Question: I'm trying to improve the SQL for the following schedule:

It looks something like this:
'''
- @users.each do |user|
- @dates.each do |date|
%td
- Booking.where(user: user, date: date).each do |booking|
= booking.shift_time
'''
'@users' consists of users present in the table.
'@dates' consists of dates: beginning of week -> end of week
Obviously this code suck because a query is fired for each date, booking and user.
Having more than a few users would take a long time for the page to load.
How can I improve this query? Is it even possible to get all this data out of the database just by using a one (big) query? I'm using PostgreSQL if that makes any difference.
One suggestion is that I get all bookings that are between '@dates' and group by dates. But this means that I will have to replace non-existent bookings for particular date and user with a 'NULL' value but I have no idea how I would be able to do that.
Here is the sql output:
'''
SELECT "bookings".* FROM "bookings" WHERE "bookings"."user_id" = 1 AND "bookings"."date" = '2015-03-09'
SELECT "bookings".* FROM "bookings" WHERE "bookings"."user_id" = 1 AND "bookings"."date" = '2015-03-10'
SELECT "bookings".* FROM "bookings" WHERE "bookings"."user_id" = 1 AND "bookings"."date" = '2015-03-11'
SELECT "bookings".* FROM "bookings" WHERE "bookings"."user_id" = 1 AND "bookings"."date" = '2015-03-12'
SELECT "bookings".* FROM "bookings" WHERE "bookings"."user_id" = 1 AND "bookings"."date" = '2015-03-13'
SELECT "bookings".* FROM "bookings" WHERE "bookings"."user_id" = 1 AND "bookings"."date" = '2015-03-14'
SELECT "bookings".* FROM "bookings" WHERE "bookings"."user_id" = 1 AND "bookings"."date" = '2015-03-15'
SELECT "bookings".* FROM "bookings" WHERE "bookings"."user_id" = 2 AND "bookings"."date" = '2015-03-09'
SELECT "bookings".* FROM "bookings" WHERE "bookings"."user_id" = 2 AND "bookings"."date" = '2015-03-10'
SELECT "bookings".* FROM "bookings" WHERE "bookings"."user_id" = 2 AND "bookings"."date" = '2015-03-11'
SELECT "bookings".* FROM "bookings" WHERE "bookings"."user_id" = 2 AND "bookings"."date" = '2015-03-12'
SELECT "bookings".* FROM "bookings" WHERE "bookings"."user_id" = 2 AND "bookings"."date" = '2015-03-13'
SELECT "bookings".* FROM "bookings" WHERE "bookings"."user_id" = 2 AND "bookings"."date" = '2015-03-14'
SELECT "bookings".* FROM "bookings" WHERE "bookings"."user_id" = 2 AND "bookings"."date" = '2015-03-15'
'''
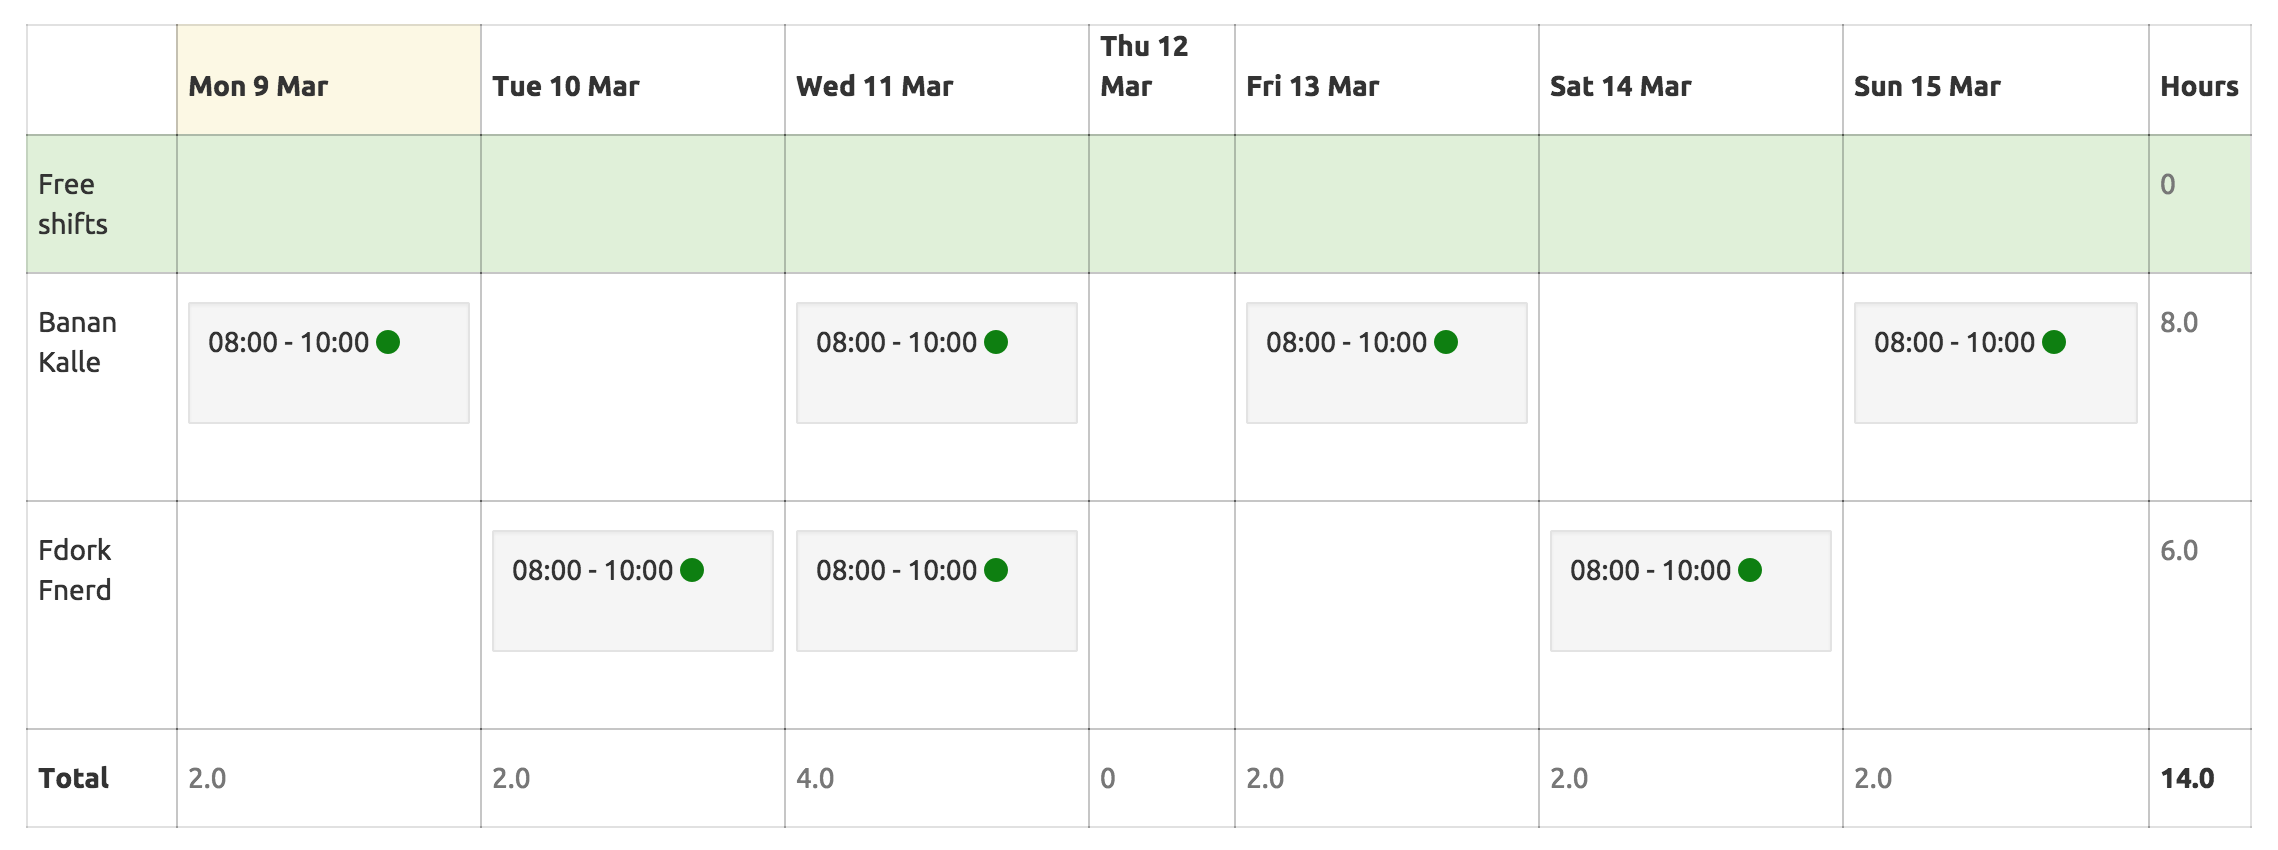
Answer: You can do as following:
'''
# controller
def your_action
@users = User.some_scope
@dates = some_logic_to_return_array_of_dates
bookings = Booking.where(user_id: @users.map(&:id), date: @dates)
# the above will select all Booking record having user_id in the selected users' ids AND date IN the selected range/array of dates
@bookings_by_date = bookings.group_by(&:date)
# group results like
# {
# <Date> => [<Booking>, <Booking>],
# <Date2> => [<Booking>]
# }
end
'''
Then in your view:
'''
# view
- @users.each do |user|
- @dates.each do |date|
%td
- todays_bookings = @bookings_by_date[date].presence || []
- todays_bookings.select{ |booking| booking.user == user }.each do |booking|
= booking.shift_time
'''